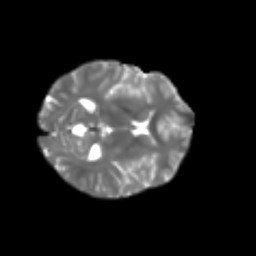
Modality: T2w
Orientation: axial
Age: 21
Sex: female
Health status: healthy